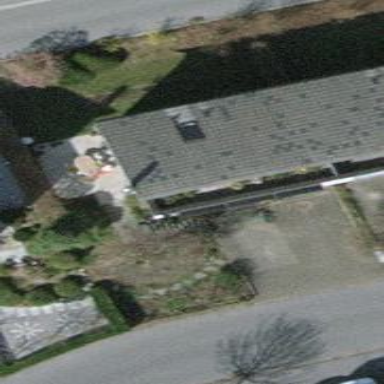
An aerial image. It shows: Semidetached house.